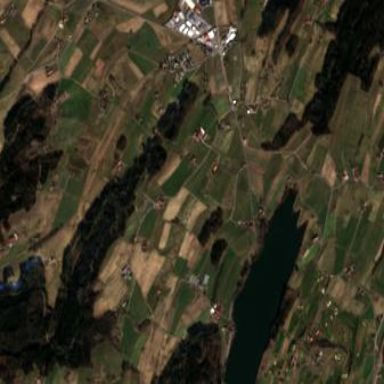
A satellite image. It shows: Picturesque farmland scene.